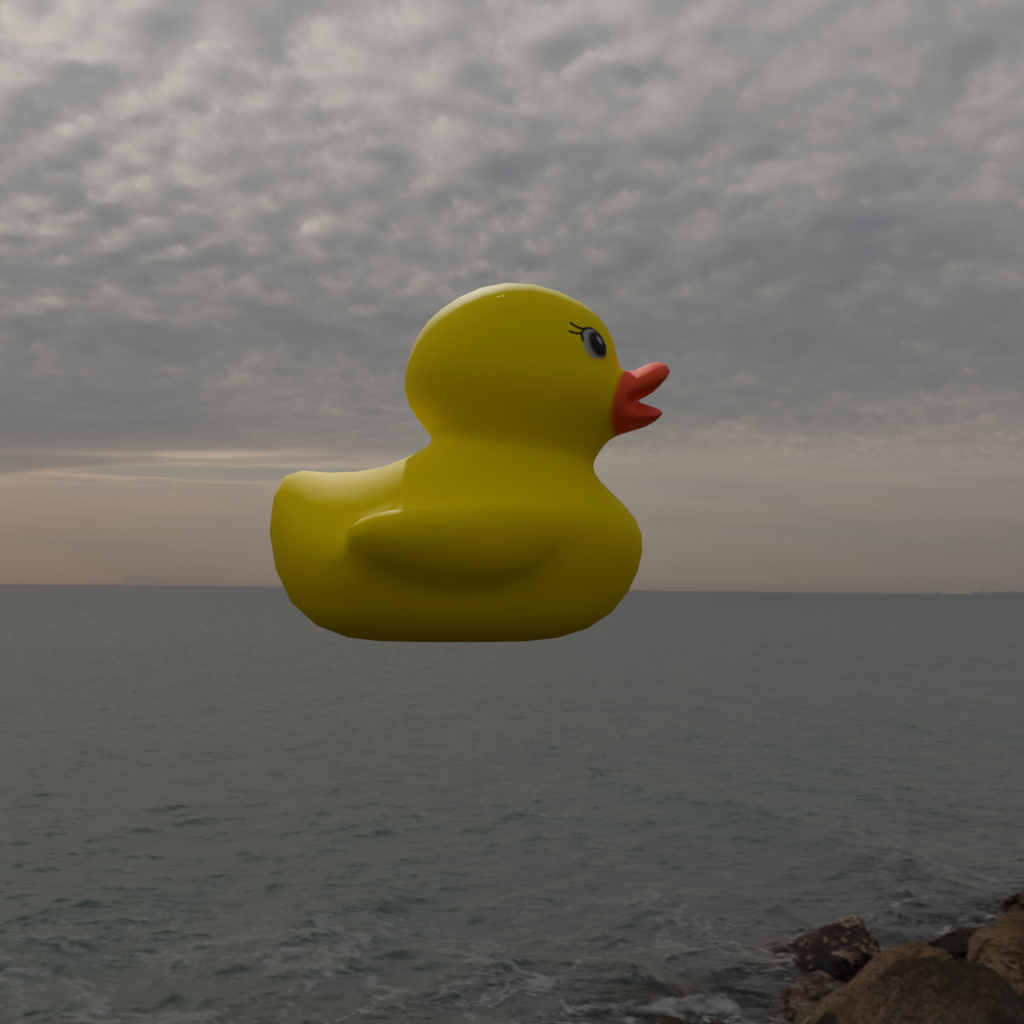
an image of a yellow rubber duck seen from <right> in a rocky pier extending into calm sea with a dramatic cloudy sky at sunset.